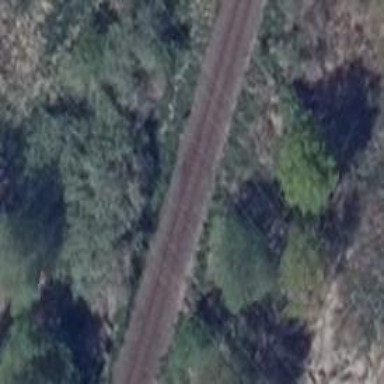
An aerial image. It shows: Solitary milestone along the railway.